Question: I have three arrays. The first array contains strings, same as the second, however the third one contains 'NSNumber''s. Anyways, back on topic... how can I create a csv (which is an excel/numbers) file like a spreadsheet to contain this data. Is it possible?
These are my three arrays:
locationArray - contains many strings
dateArray - contains many strings
milesArray - contains many 'NSNumber''s
But each array contains the same amount of objects so (for example in a table view) you can piece the data together in an 'NSDictionary'. It is like a chain.
So then it would look like this:
'''
NSDictionary *firstFlight = [NSDictionary dictionaryWithObjectsAndKeys:[locationArray objectAtIndex: 0], @"FlightName", [dateArray objectAtIndex: 0], @"FlightDate", [milesArray objectAtIndex: 0], @"FlightMiles", nil];
'''
And that dictionary would contain a flight (the functionality of this test app is to log flights). So if I enumerated this using a 'for' loop and replaced 'objectAtIndex:' with the looped number I could get many dictionaries of the flights.
Now that you understand how my data structure works. How can I create an excel/numbers/spreadsheet CSV file to look like this for example (just a screencapture from what it could look like):
(MILES DATA IS JUST MADE UP)

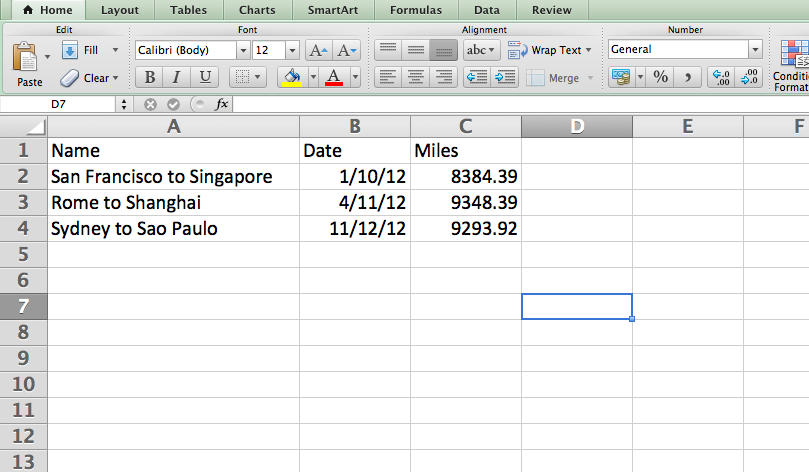
Answer: '''
NSArray *firstArray, *secondArray, *thirdArray;
NSMutableString *csv = [NSMutableString stringWithString:@"Name,Date,Miles"];
NSUInteger count = [firstArray count];
// provided all arrays are of the same length
for (NSUInteger i=0; i<count; i++ ) {
[csv appendFormat:@"
"%@",%@,"%d"",
[firstArray objectAtIndex:i],
[secondArray objectAtIndex:i],
[[thirdArray objectAtIndex:i] integerValue]
];
// instead of integerValue may be used intValue or other, it depends how array was created
}
NSString *yourFileName = @"your filename";
NSError *error;
BOOL res = [csv writeToFile:yourFileName atomically:YES encoding:NSUTF8StringEncoding error:&error];
if (!res) {
NSLog(@"Error %@ while writing to file %@", [error localizedDescription], yourFileName );
}
'''